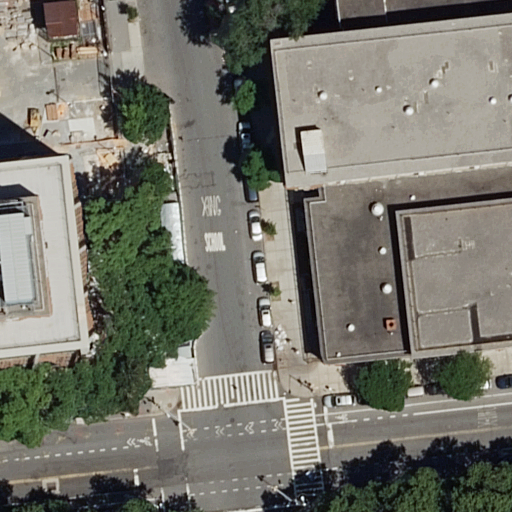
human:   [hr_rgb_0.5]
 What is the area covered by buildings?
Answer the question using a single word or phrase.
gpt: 6521m2

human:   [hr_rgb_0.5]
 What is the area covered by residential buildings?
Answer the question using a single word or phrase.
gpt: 6219m2

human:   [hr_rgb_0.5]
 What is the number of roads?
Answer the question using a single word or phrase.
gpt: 3

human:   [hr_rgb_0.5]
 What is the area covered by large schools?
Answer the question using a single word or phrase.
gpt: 572m2

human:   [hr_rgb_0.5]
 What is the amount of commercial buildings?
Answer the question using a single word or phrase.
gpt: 0

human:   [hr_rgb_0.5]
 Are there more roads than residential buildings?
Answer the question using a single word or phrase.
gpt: yes

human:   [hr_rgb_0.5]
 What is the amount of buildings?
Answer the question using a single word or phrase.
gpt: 3

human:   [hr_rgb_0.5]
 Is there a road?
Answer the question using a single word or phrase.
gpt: yes

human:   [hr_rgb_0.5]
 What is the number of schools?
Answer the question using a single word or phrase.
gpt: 1

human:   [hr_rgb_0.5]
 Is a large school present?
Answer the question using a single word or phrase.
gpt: yes

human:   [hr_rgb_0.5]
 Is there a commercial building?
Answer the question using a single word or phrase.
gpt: no

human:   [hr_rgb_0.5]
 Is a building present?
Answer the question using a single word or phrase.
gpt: yes

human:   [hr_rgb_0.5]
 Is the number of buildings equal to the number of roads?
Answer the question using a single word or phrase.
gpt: yes

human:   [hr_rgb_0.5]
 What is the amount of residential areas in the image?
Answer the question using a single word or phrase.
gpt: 1

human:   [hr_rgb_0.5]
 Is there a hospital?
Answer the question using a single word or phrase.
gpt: yes

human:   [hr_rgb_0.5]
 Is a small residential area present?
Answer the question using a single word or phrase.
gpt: no

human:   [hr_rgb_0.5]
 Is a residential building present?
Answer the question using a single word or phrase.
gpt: yes

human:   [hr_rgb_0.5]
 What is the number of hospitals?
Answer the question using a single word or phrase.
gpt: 1

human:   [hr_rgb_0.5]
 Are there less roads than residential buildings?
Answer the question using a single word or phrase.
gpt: no

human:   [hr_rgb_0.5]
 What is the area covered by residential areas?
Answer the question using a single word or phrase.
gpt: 9839m2

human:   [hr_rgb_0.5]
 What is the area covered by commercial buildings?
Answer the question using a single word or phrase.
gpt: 0m2

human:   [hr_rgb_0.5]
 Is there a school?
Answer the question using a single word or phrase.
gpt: yes

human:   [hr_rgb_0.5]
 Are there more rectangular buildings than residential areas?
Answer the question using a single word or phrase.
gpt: yes

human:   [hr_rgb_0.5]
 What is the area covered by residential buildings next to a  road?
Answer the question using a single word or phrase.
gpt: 6219m2

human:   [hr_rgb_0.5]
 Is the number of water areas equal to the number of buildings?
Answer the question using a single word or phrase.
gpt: no

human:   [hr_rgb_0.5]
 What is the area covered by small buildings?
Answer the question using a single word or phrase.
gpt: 50m2

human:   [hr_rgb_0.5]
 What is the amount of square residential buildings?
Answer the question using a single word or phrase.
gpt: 0

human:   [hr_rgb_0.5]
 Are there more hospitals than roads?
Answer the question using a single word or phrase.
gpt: no

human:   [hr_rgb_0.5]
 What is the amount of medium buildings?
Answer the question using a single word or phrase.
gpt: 1

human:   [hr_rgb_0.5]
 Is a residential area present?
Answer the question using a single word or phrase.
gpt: yes

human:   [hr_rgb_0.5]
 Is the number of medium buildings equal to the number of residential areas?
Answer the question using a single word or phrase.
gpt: yes

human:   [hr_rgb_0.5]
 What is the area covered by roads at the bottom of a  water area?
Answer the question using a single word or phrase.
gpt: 0m2

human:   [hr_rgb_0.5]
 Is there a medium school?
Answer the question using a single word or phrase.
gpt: no

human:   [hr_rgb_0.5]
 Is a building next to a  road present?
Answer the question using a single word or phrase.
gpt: yes

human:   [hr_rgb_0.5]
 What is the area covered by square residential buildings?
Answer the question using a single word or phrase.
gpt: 0m2

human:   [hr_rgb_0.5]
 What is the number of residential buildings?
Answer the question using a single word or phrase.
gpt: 2

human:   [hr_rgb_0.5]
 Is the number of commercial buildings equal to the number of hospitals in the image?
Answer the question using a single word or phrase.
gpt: no

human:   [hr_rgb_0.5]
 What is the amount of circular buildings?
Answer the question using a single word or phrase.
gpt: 0

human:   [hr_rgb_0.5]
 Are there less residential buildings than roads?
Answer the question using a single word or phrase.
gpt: yes

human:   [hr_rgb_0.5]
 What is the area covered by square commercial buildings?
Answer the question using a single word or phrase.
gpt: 0m2

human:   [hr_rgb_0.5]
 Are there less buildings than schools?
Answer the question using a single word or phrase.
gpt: no

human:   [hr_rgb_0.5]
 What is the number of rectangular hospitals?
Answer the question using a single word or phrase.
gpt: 0

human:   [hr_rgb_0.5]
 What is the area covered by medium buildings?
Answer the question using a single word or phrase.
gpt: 302m2

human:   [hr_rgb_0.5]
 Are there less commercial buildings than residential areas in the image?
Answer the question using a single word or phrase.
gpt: yes

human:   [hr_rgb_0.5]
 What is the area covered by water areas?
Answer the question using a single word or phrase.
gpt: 0m2

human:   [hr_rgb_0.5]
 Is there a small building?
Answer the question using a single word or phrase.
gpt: yes

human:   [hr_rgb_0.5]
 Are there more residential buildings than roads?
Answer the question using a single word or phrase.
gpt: no

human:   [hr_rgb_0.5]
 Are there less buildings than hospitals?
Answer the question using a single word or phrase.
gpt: no

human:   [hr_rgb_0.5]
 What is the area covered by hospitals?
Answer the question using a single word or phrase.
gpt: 6169m2

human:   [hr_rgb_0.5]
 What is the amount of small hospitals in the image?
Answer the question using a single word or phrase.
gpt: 0

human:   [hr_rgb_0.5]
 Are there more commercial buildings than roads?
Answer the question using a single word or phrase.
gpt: no

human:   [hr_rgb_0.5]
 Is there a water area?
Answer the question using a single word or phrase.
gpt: no

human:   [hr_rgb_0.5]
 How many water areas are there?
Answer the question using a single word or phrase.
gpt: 0

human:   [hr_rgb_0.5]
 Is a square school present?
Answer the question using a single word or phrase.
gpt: no

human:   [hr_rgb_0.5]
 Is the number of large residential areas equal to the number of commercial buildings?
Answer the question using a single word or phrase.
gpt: no

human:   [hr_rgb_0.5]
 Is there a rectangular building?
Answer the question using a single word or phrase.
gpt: yes

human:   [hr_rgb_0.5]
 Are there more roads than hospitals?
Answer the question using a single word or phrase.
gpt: yes

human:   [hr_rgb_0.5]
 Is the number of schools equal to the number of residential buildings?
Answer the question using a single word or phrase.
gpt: no

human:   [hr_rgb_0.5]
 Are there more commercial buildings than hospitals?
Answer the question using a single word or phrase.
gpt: no

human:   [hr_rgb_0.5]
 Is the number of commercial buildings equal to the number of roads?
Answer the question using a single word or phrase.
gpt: no

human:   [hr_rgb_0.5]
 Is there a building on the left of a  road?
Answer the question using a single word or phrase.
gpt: yes

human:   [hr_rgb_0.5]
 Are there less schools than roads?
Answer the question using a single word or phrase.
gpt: yes

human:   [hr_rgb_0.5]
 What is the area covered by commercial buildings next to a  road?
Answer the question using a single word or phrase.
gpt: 0m2

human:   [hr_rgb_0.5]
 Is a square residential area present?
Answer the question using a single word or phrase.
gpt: no